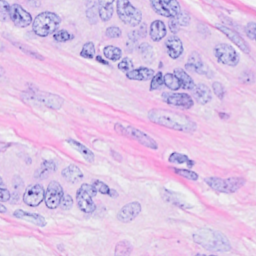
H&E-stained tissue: Breast